Question: I'm using Visual Studio 2013 with IIS Express 8 to develop an application for a local Intranet. This application was built using ASP.NET MVC 4 in Visual Studio 2012 and later migrated to 2013. I had been using Visual Studio Development Server until I migrated to VS2013 with no issues.
After the migration, the application compiles, runs and authenticates fine, but it's not serving Static Files - it just returns an 'HTTP 500' response with no further details. See image below:

This also happens to Images and CSS files.
What can I check to solve this? Any suggestions?
- -
-
Any ideas?
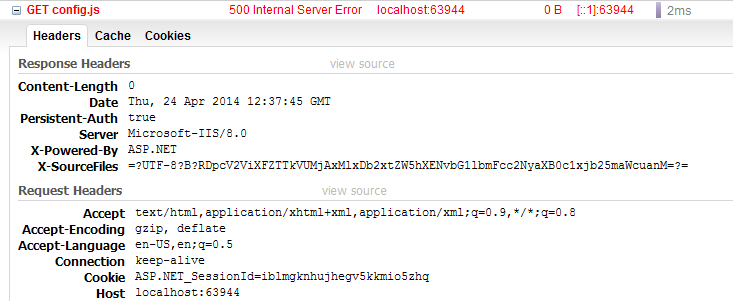
Answer: Finally! I was able to solve this issue with the help of <URL>.
This was happening because Firefox by default has Windows Integrated Authentication turned off. It doesn't make any sense to me why it works fine in regular IIS or in dynamic files (controller actions, WebApi, etc.), but that's a mystery for another day.
To enable Windows Integrated Authentication I followed this steps:
- 'about:config'- 'network.automatic-ntlm-auth.trusted-uris'- 'network.automatic-ntlm-auth.trusted-uris'- 'http://localhost'
After that I just hit F5 in Firefox and everything worked as expected.
This issue is poorly documented, so I wonder if nobody else uses Firefox with MVC to develop web applications using Windows Integrated Authentication?